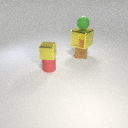
large yellow metal cube above small brown rubber cube